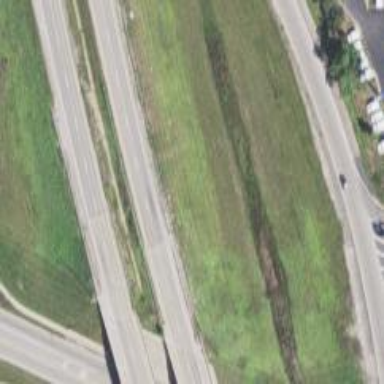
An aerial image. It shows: Trunk highway.